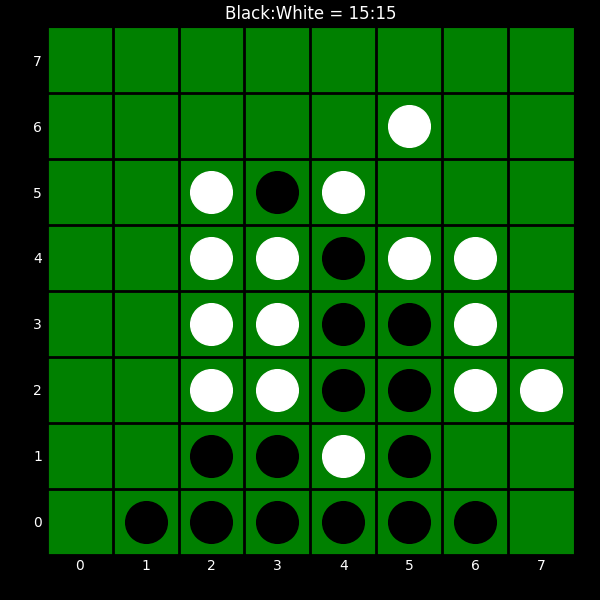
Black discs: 15
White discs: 15